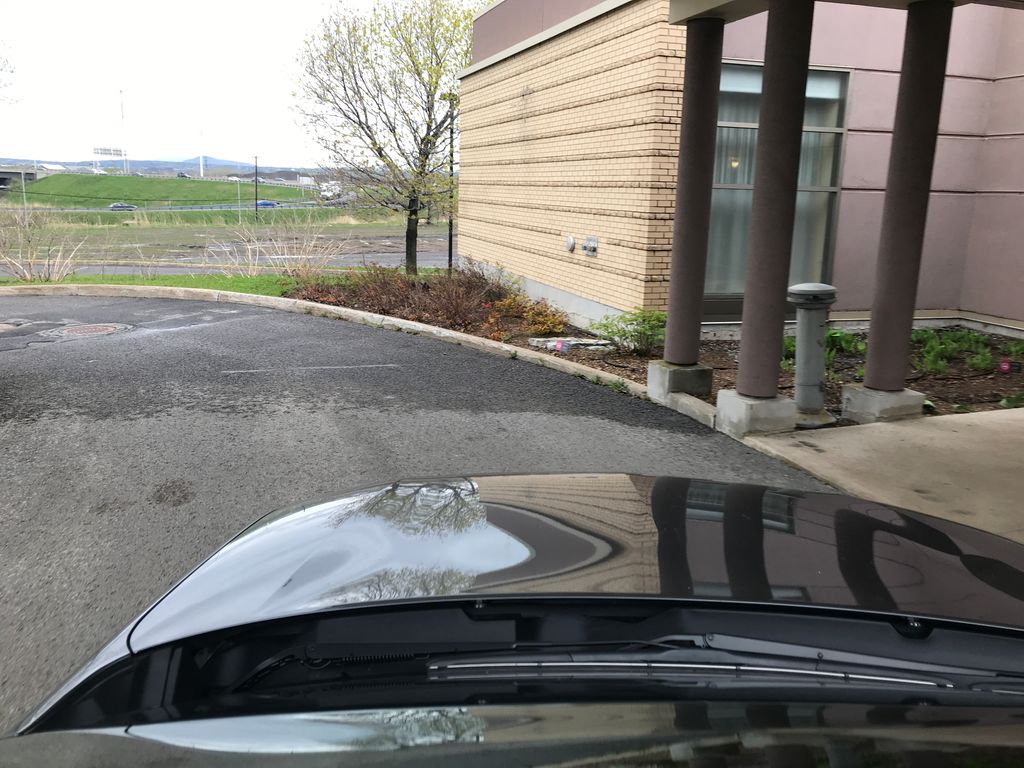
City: quebec_city